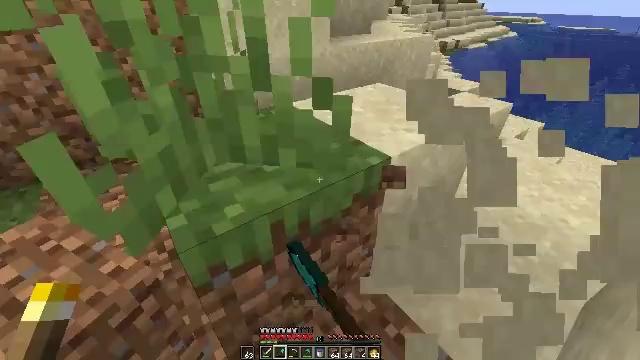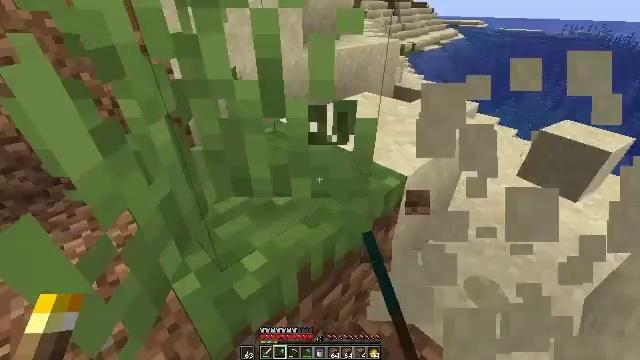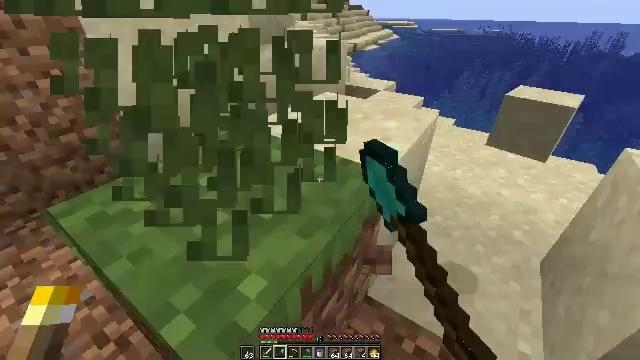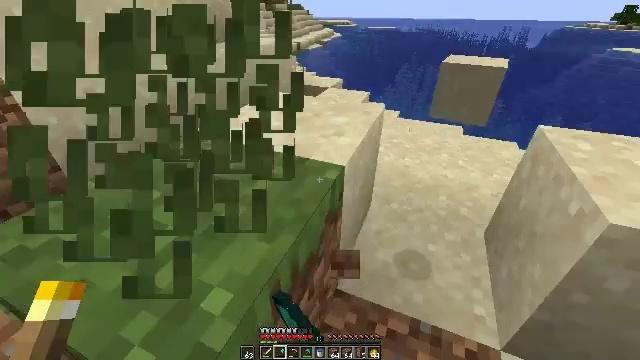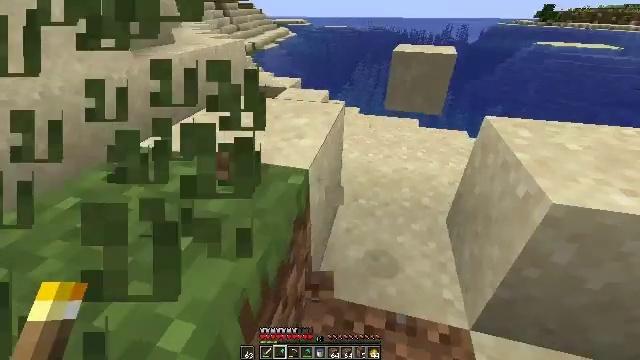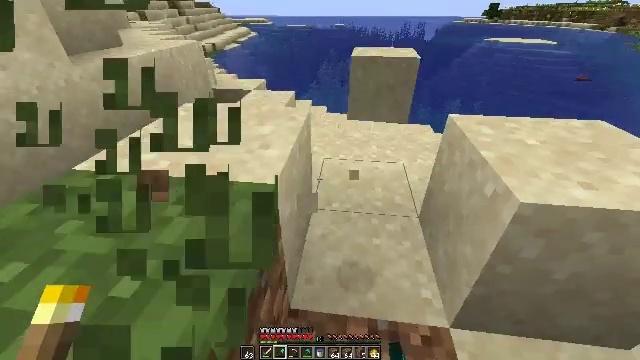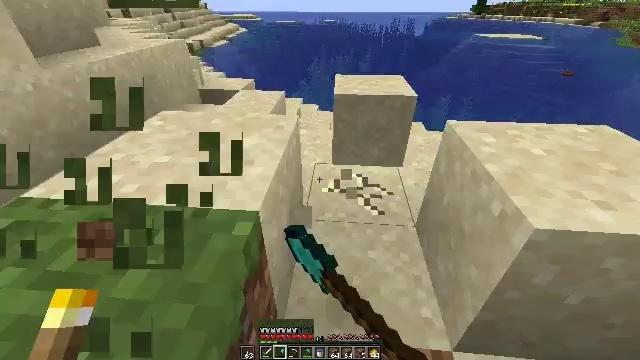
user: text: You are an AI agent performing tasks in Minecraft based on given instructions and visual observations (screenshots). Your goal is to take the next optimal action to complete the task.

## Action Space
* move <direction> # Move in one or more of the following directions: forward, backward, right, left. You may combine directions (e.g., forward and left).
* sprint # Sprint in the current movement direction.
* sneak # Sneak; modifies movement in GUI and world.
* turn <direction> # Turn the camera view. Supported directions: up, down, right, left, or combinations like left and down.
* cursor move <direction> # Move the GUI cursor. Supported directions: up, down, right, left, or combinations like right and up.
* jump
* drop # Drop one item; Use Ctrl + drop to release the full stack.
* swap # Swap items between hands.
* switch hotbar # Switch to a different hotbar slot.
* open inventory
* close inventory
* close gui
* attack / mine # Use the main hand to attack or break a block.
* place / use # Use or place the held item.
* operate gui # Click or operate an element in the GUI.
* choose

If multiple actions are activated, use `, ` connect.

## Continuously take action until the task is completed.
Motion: motion action
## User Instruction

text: Gather grass on the ground.
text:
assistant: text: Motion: move forward and move left, turn right, attack / mine
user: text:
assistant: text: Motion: move forward and move left, turn right, attack / mine
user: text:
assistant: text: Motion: move forward and move left, turn right, attack / mine
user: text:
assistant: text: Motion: move forward and move left, turn right, attack / mine
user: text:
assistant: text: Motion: move forward and move left, turn right, attack / mine
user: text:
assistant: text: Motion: move forward and move left, turn right, attack / mine
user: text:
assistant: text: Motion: attack / mine